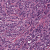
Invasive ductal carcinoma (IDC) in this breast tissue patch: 1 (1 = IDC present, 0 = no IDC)